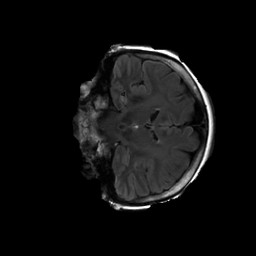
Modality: FLAIR
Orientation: coronal
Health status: ill
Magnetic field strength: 3 T